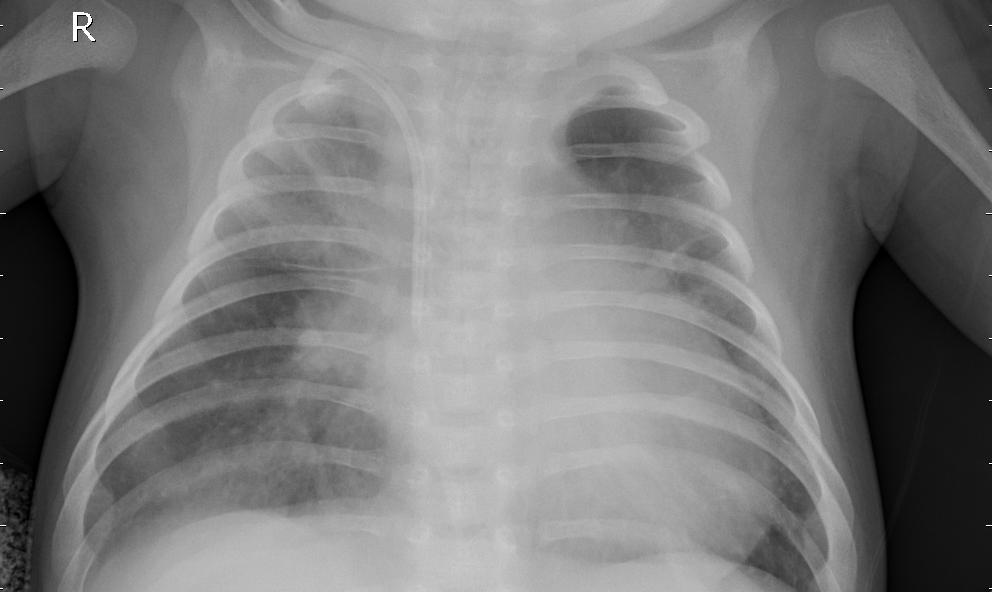
Diagnosis: PNEUMONIA